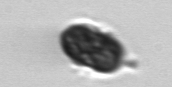
Label: Mesodinium